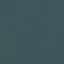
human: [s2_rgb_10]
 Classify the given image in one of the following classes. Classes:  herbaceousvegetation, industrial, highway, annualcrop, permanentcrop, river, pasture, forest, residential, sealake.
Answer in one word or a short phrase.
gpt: SeaLake